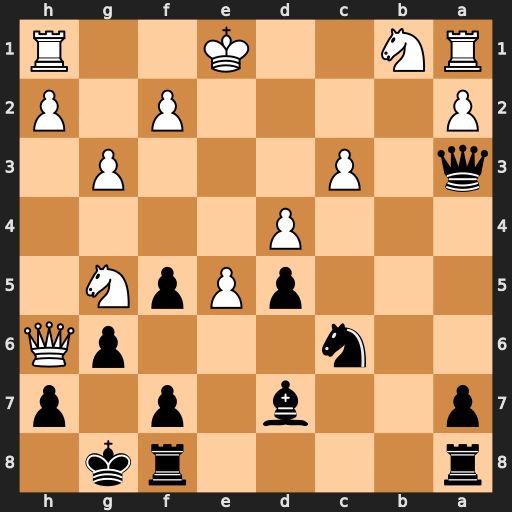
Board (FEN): r4rk1/p2b1p1p/2n3pQ/3pPpN1/3P4/q1P3P1/P4P1P/RN2K2R
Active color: b
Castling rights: KQ
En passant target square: -
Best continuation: Qc1+ Ke2 Nxd4+ cxd4 Bb5+ Kf3 Qxh1+ Kf4 Qc1+ Nd2 Qxd2+ Kf3 Qe2+ Kg2 Qh5